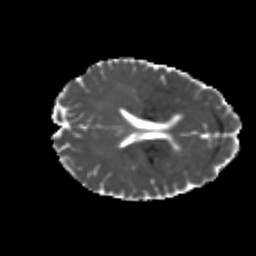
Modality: MD
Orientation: axial
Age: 22
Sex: female
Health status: healthy
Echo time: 0.074 s